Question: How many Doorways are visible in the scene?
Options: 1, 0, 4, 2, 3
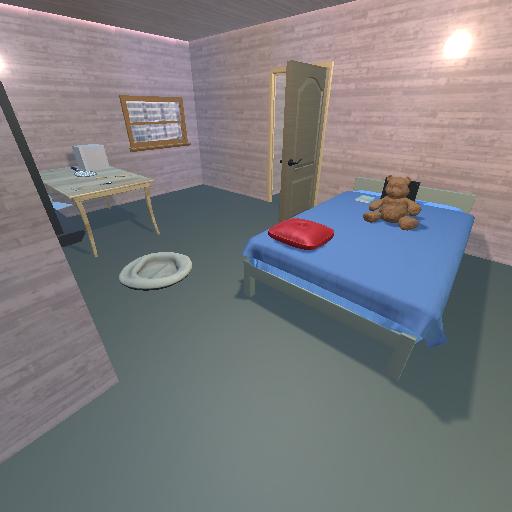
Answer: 1